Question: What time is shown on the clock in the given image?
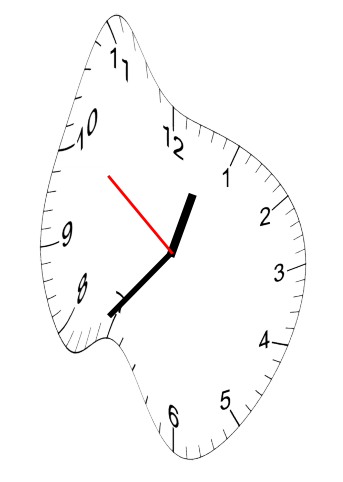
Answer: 12:36:51